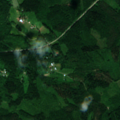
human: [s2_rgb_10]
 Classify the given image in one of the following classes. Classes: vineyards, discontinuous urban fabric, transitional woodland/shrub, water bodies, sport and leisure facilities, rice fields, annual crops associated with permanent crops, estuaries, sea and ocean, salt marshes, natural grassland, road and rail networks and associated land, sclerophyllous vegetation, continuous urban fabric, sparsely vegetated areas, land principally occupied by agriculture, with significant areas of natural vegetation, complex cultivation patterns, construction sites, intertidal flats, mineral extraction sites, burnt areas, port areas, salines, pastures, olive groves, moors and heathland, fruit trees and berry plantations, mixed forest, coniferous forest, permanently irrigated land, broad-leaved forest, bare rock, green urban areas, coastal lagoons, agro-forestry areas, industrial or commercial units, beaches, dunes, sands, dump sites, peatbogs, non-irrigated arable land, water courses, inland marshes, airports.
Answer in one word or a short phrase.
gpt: land principally occupied by agriculture, with significant areas of natural vegetation, broad-leaved forest, coniferous forest, mixed forest